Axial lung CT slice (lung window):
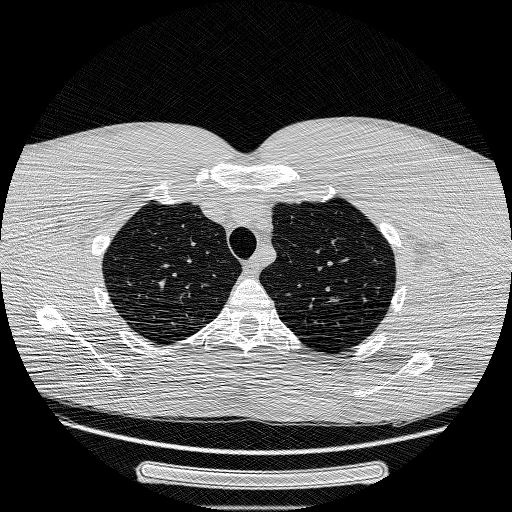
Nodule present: no